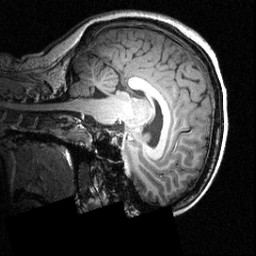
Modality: T1w
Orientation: sagittal
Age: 21
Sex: female
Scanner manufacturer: siemens
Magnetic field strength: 3.951 T
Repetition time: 1.5 s
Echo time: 0.00335 s